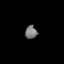
Tissue: skin
Cell type: Epithelial cells
Senescence score: 0.2845
Nuclear area (px): 156
Mean DAPI intensity: 118.833